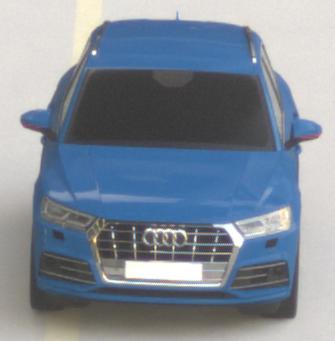
Make: Audi
Model: Q5 45 TFSI
Detailed model: Q5 (FY)
Model produced from: 2019/01
Model produced until: 2019/05
Doors: 5
Color: blue
Road condition: dry road
Daytime: sunrise or sunset
Contrast: medium contrast